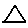
Label: triangle